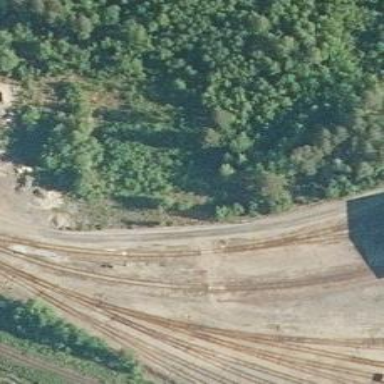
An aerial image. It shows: Rail spur service.